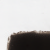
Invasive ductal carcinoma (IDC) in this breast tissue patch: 0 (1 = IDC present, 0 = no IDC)